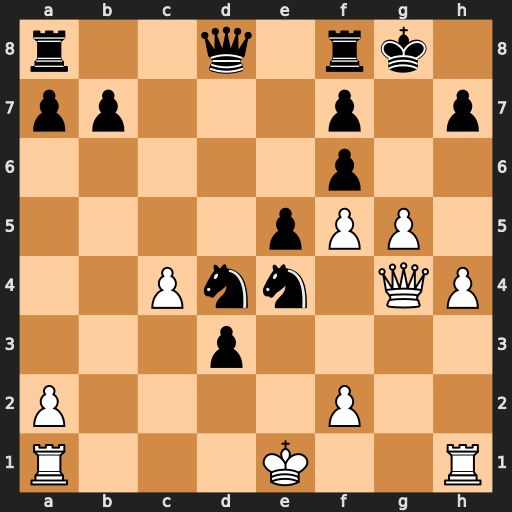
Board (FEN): r2q1rk1/pp3p1p/5p2/4pPP1/2Pnn1QP/3p4/P4P2/R3K2R
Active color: w
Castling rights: KQ
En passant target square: -
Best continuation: gxf6+ Ng5 Qxg5+ Kh8 Qg7#